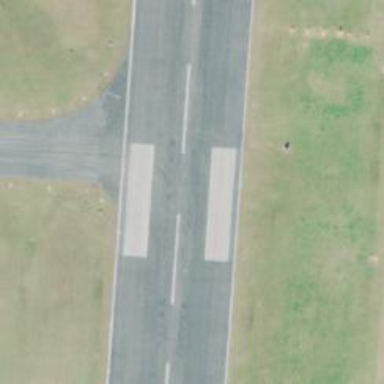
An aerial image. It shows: Asphalt taxiway at the airport.